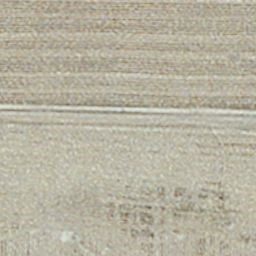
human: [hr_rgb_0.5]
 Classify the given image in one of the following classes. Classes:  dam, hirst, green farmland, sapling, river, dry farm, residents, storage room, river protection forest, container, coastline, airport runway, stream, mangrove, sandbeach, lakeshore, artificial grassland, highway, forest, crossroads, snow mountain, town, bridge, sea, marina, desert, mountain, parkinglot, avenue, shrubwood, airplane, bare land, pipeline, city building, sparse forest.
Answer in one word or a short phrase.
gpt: dry farm